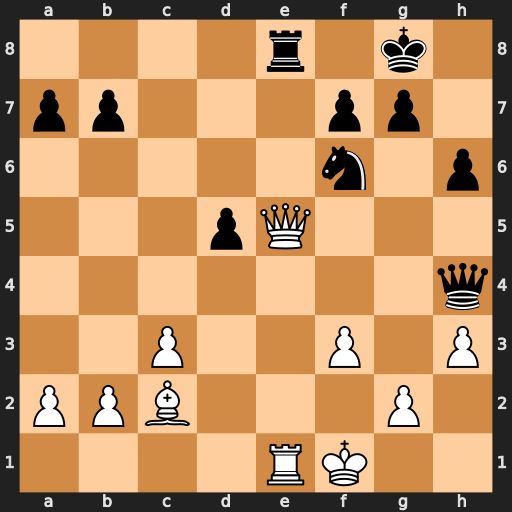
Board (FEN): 4r1k1/pp3pp1/5n1p/3pQ3/7q/2P2P1P/PPB3P1/4RK2
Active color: w
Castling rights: -
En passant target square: -
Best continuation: Qxe8+ Nxe8 Rxe8#